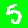
Digit: 5